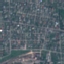
Land use / land cover class: Residential